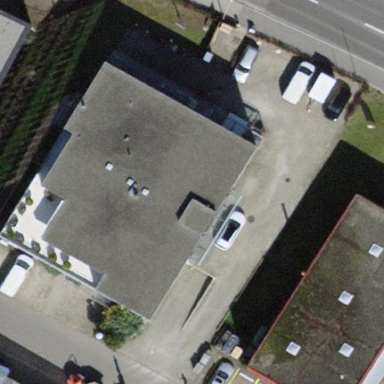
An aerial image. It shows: Industrial building.